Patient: sex F, age 36
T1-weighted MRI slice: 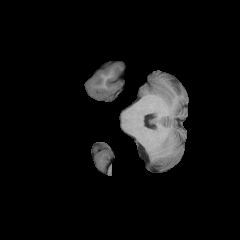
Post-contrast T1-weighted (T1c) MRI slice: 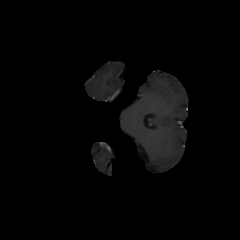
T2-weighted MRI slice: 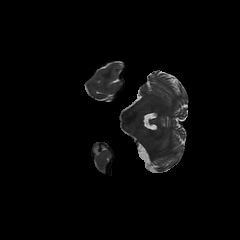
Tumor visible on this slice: no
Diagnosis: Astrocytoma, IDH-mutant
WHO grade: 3